Question: nowadays lots of iOS iPhone application got a vertical menu and sliding views.
It looks like this:

I cannot find any examples in Inernet. Need your help, thnx
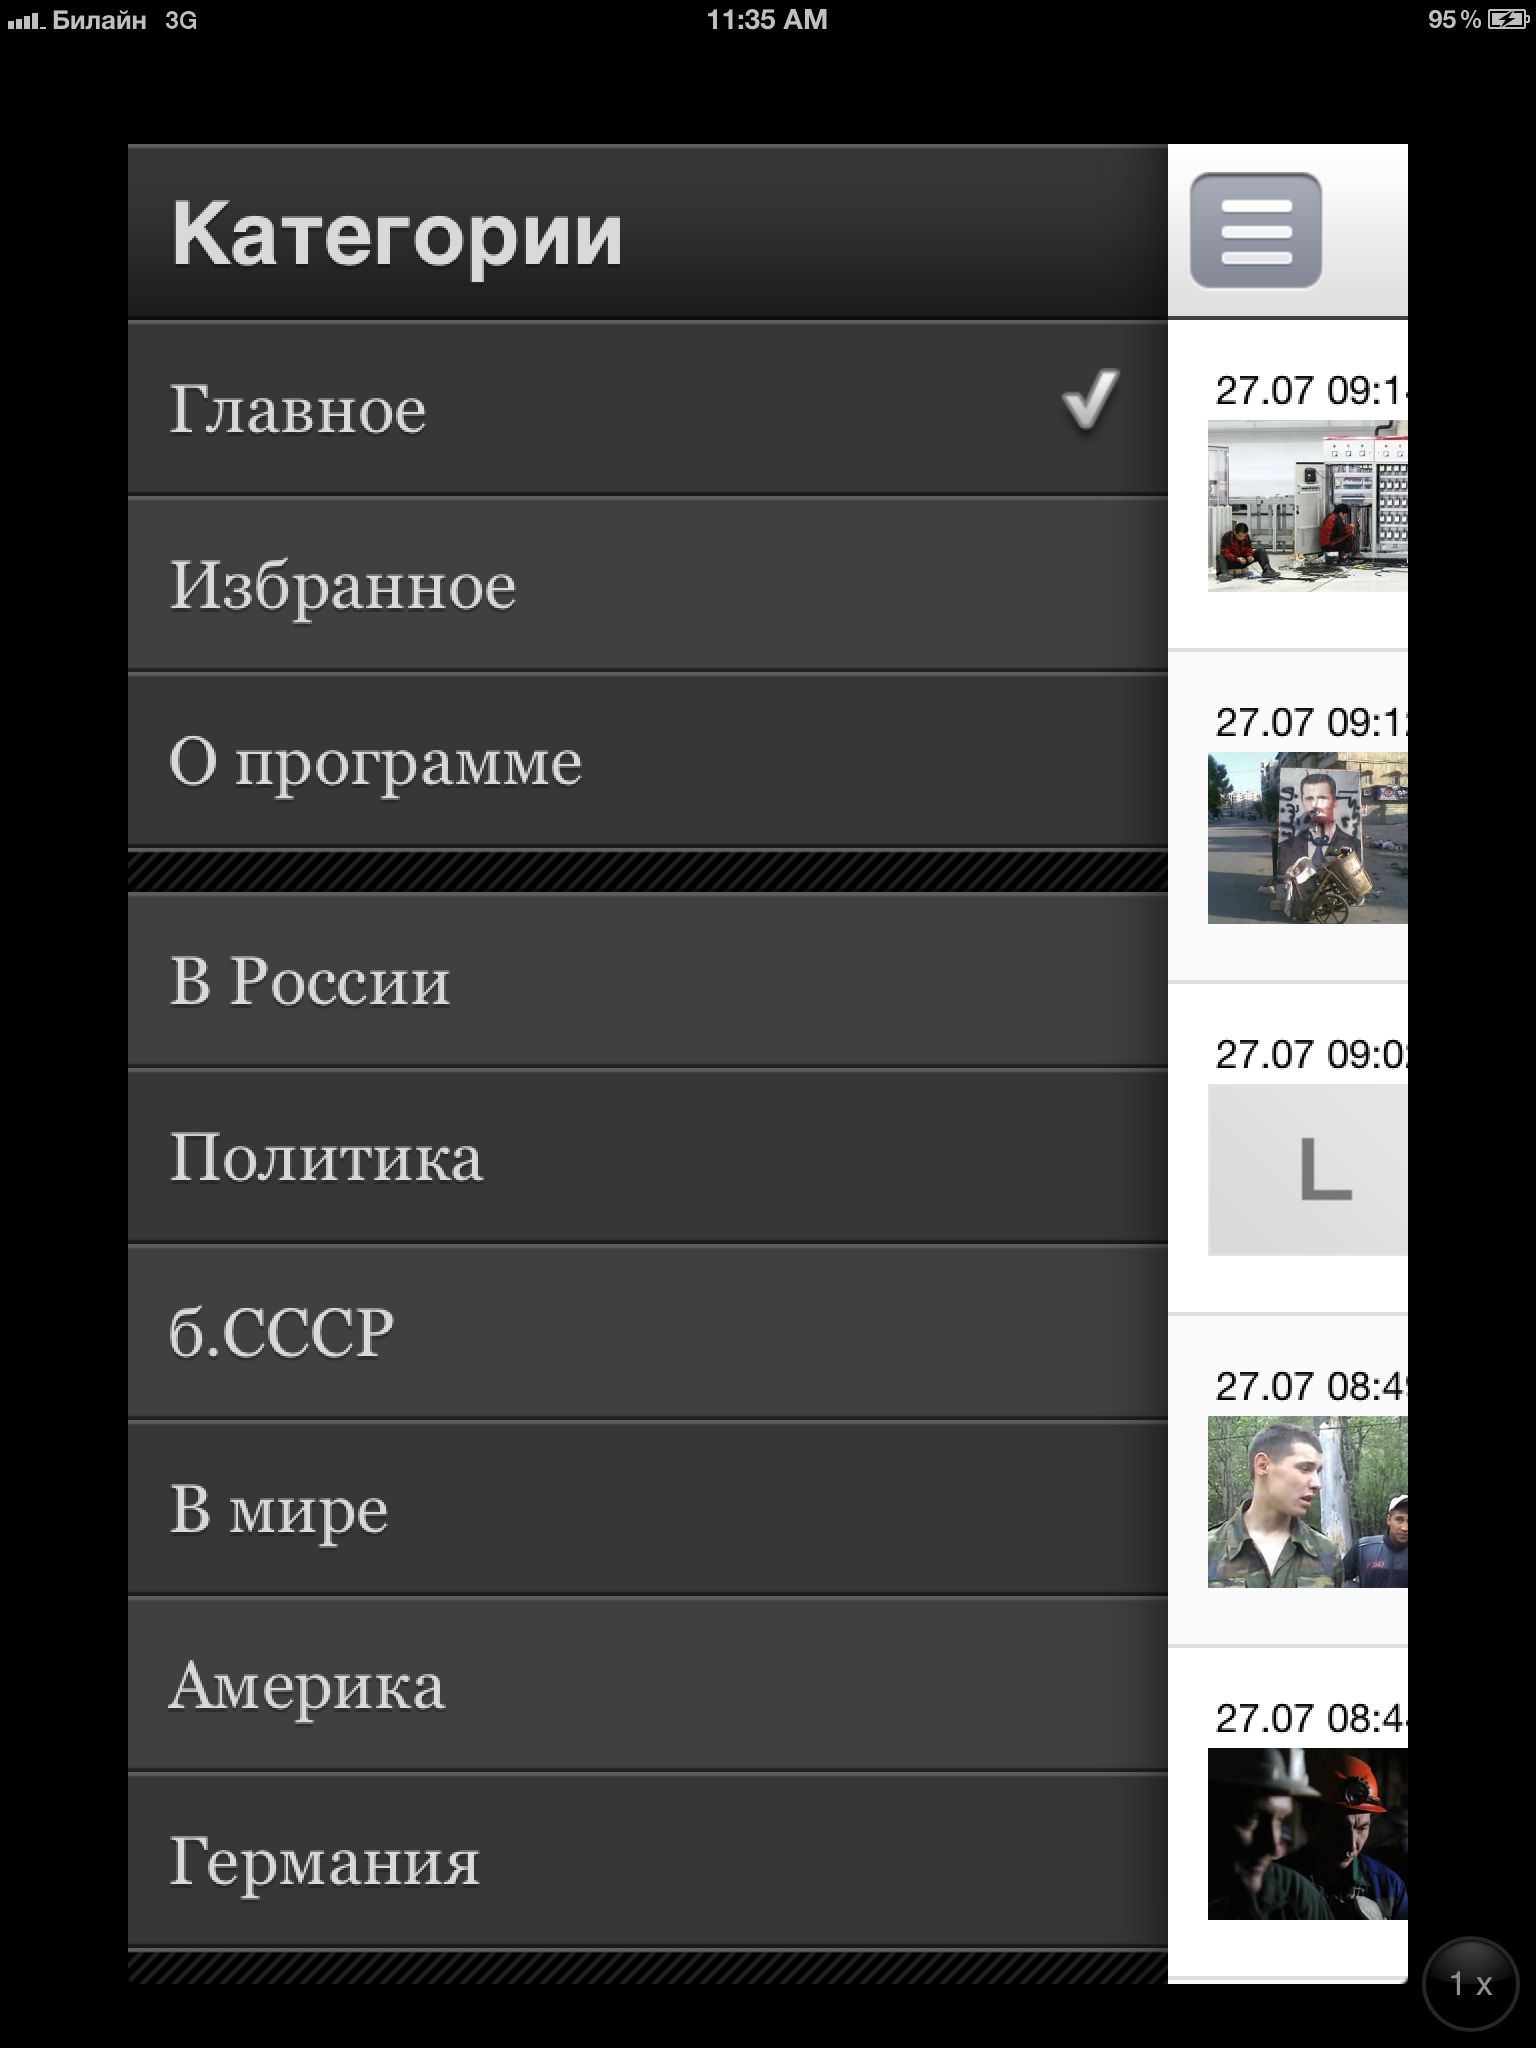
Answer: For iPhone you can use this one : <URL>